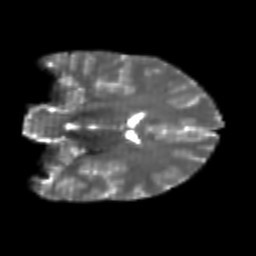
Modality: T2w
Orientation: coronal
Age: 20
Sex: female
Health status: healthy
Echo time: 0.074 s